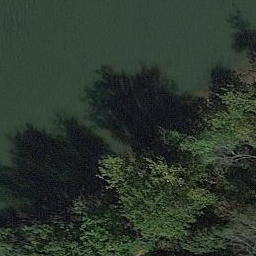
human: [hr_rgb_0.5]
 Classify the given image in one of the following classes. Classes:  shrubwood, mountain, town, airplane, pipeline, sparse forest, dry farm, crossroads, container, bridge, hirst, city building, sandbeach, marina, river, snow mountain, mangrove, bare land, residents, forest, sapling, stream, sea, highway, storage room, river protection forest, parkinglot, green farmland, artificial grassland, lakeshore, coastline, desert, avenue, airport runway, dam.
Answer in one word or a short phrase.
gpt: river protection forest